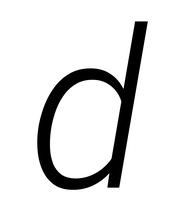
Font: Roboto-Italic_Light_Italic